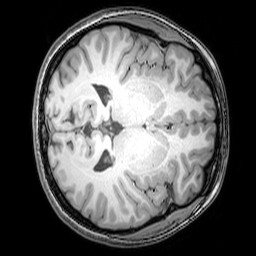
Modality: T1w
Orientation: axial
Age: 24
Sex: female
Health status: healthy
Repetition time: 0.081 s
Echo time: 0.037 s